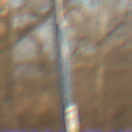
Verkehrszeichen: VorgeschriebeneFahrtrichtungGeradeaus
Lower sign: BesondereFahrzeugeUndTransportgueter9
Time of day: SunriseSunset
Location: Outdoor (Nature)
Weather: PartlyCloudy
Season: NotSpecified
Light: Natural